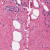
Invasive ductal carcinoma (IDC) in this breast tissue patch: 1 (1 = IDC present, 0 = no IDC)